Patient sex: M
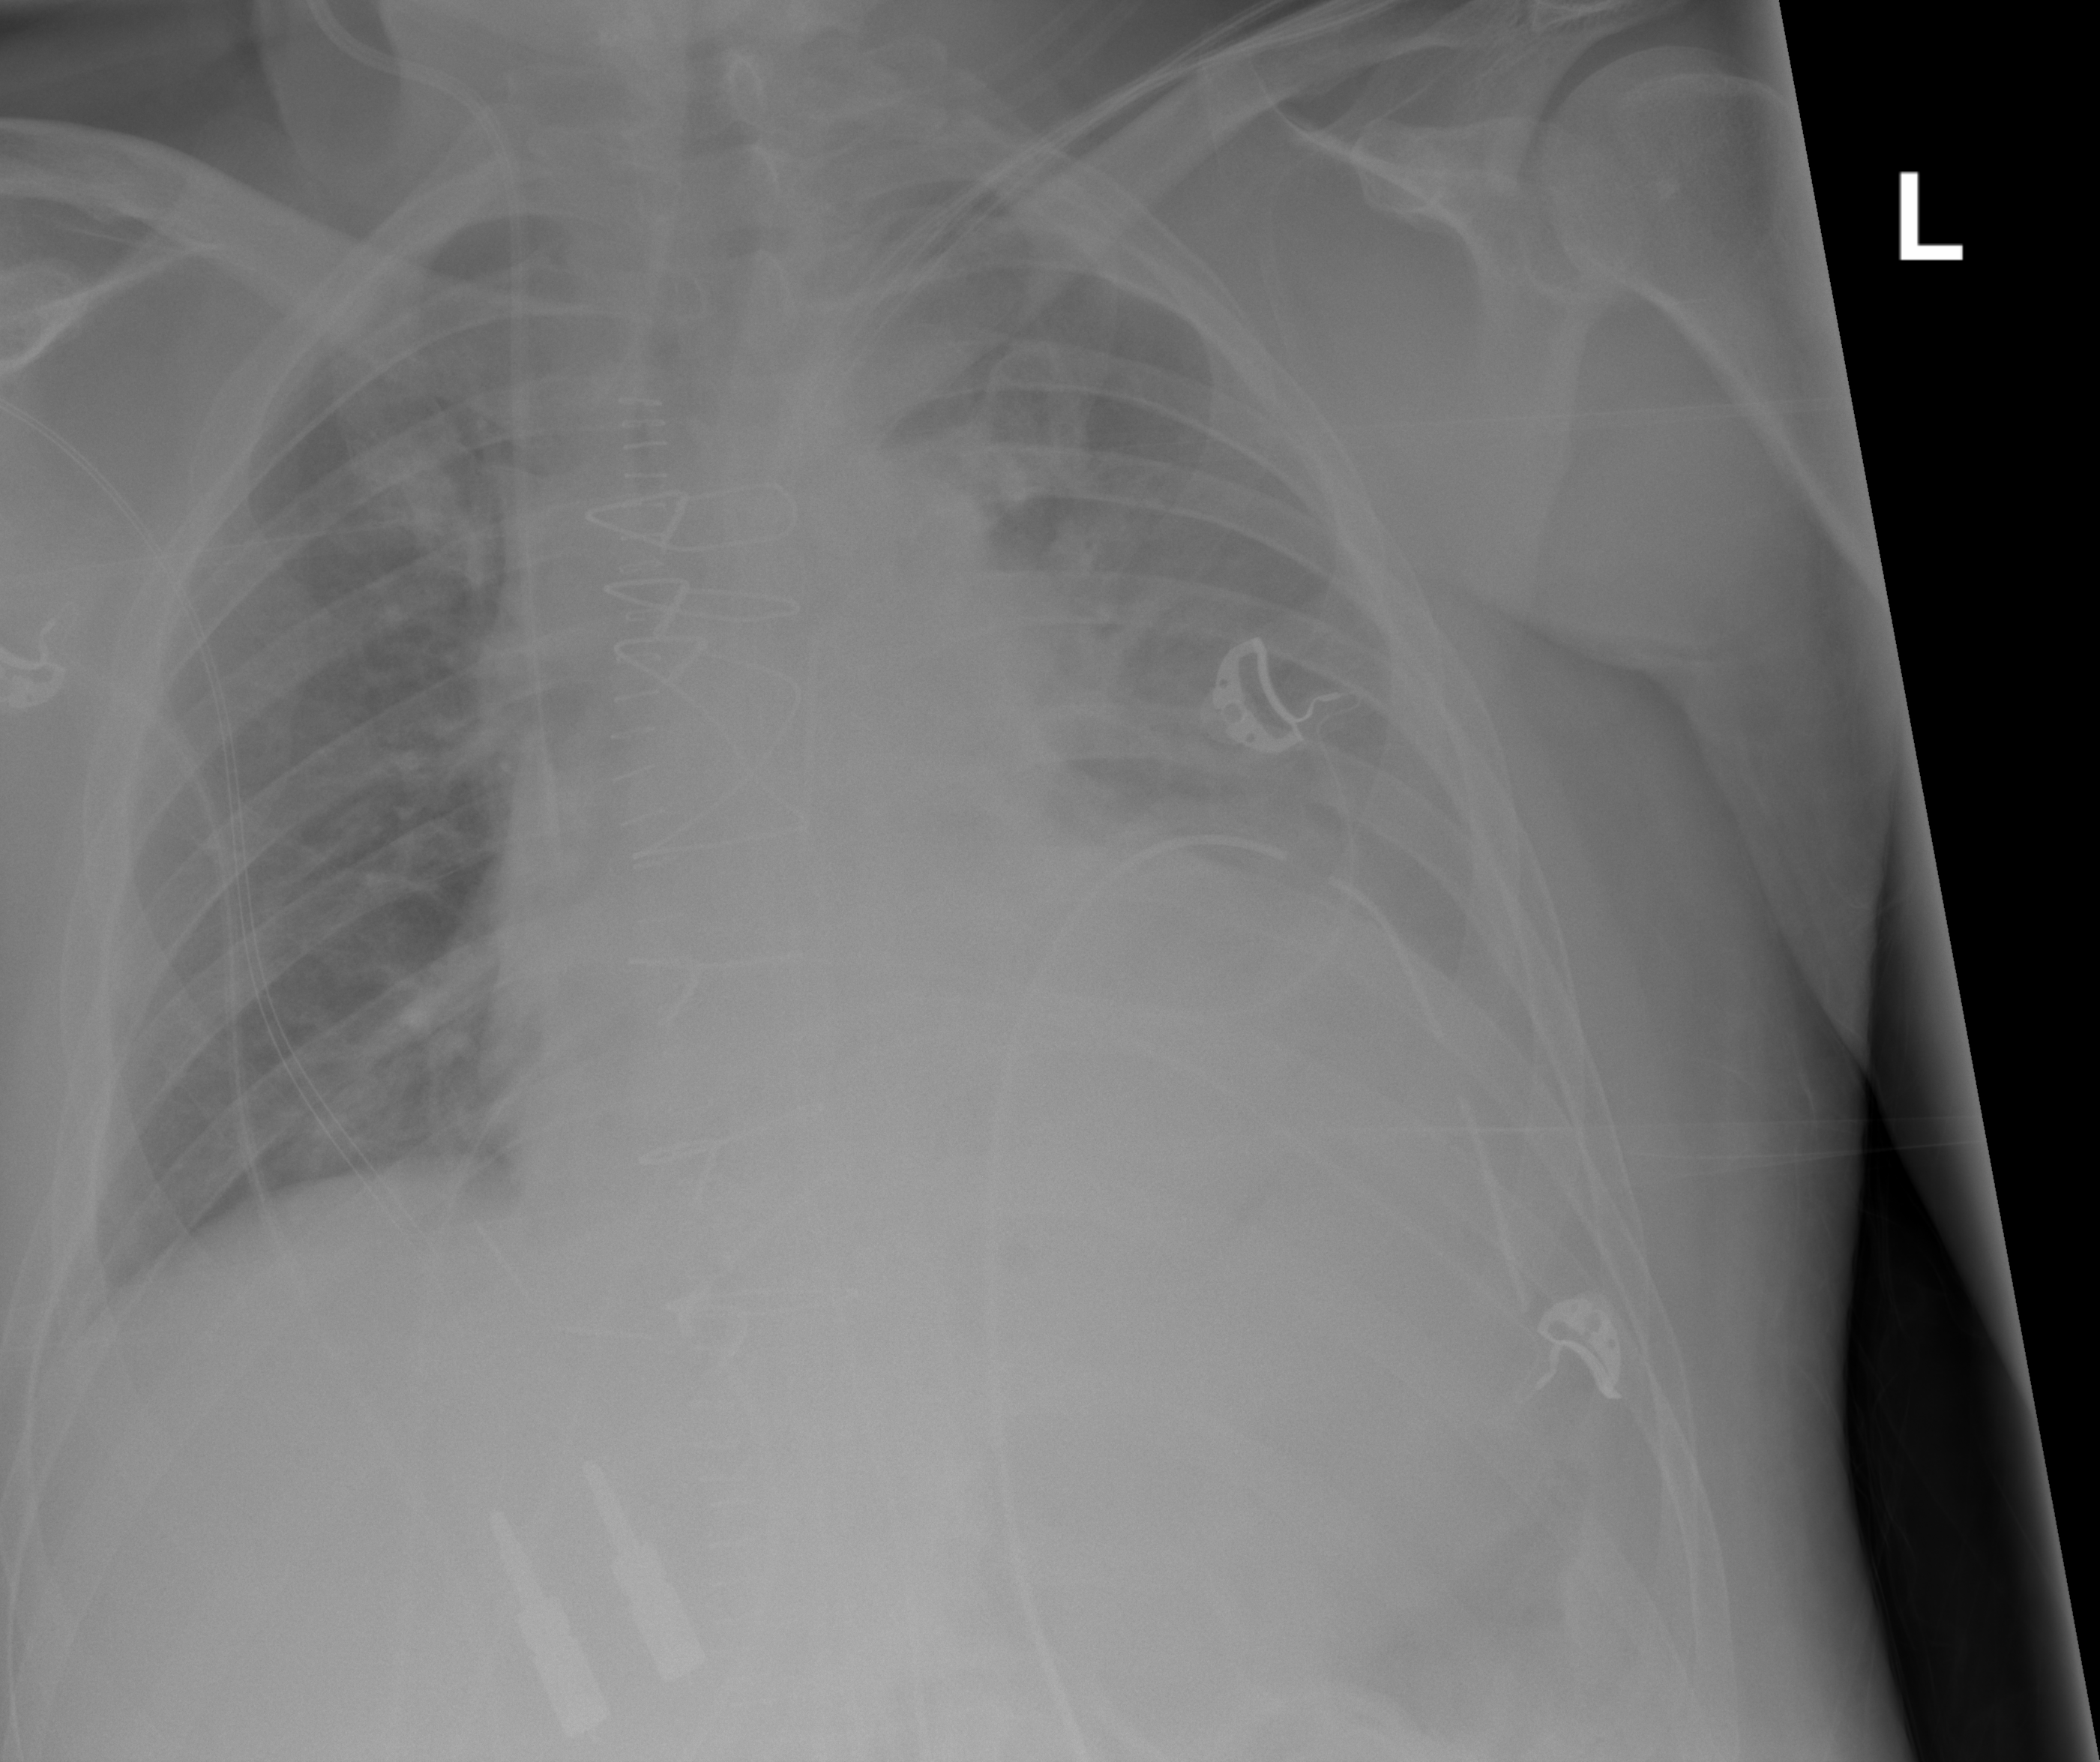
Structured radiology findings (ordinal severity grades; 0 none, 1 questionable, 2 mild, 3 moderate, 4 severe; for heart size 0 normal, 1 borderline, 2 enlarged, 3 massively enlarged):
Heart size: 2
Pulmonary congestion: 0
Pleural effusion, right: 0
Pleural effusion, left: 2
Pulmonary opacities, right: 0
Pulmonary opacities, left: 0
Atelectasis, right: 2
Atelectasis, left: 2